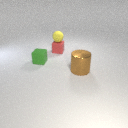
large brown metal cylinder to the right of small green rubber cube